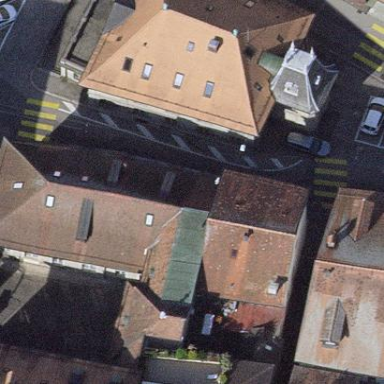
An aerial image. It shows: Police building with hipped roof shape.